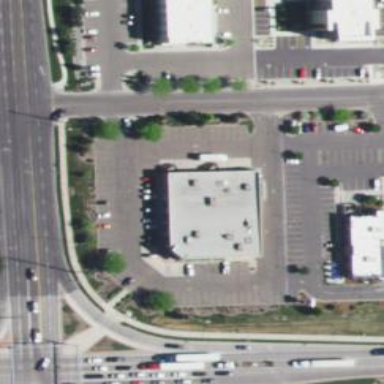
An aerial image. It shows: Pharmacy providing healthcare services.